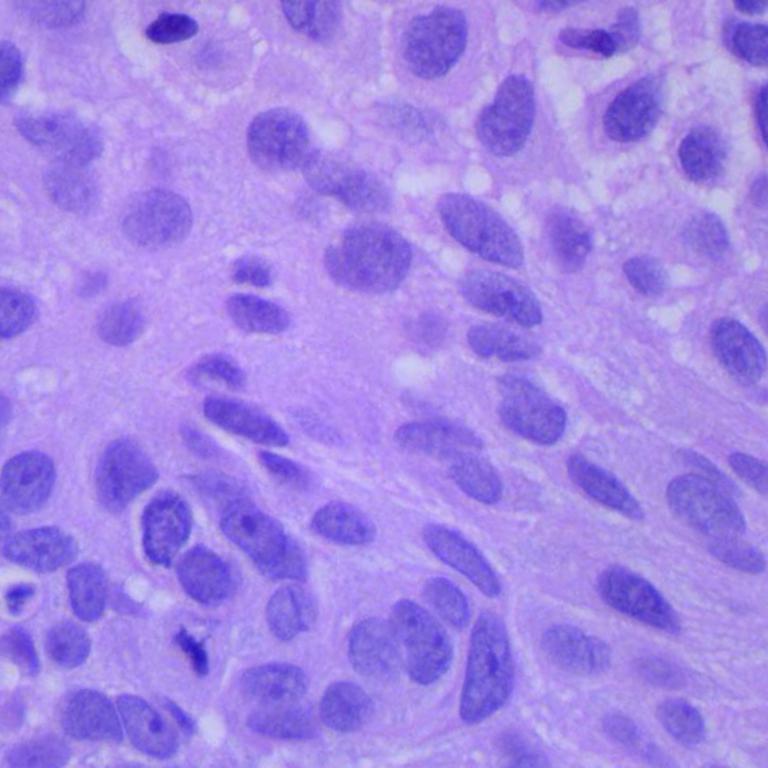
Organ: lung
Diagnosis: squamous carcinomas